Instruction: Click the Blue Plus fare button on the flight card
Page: flights
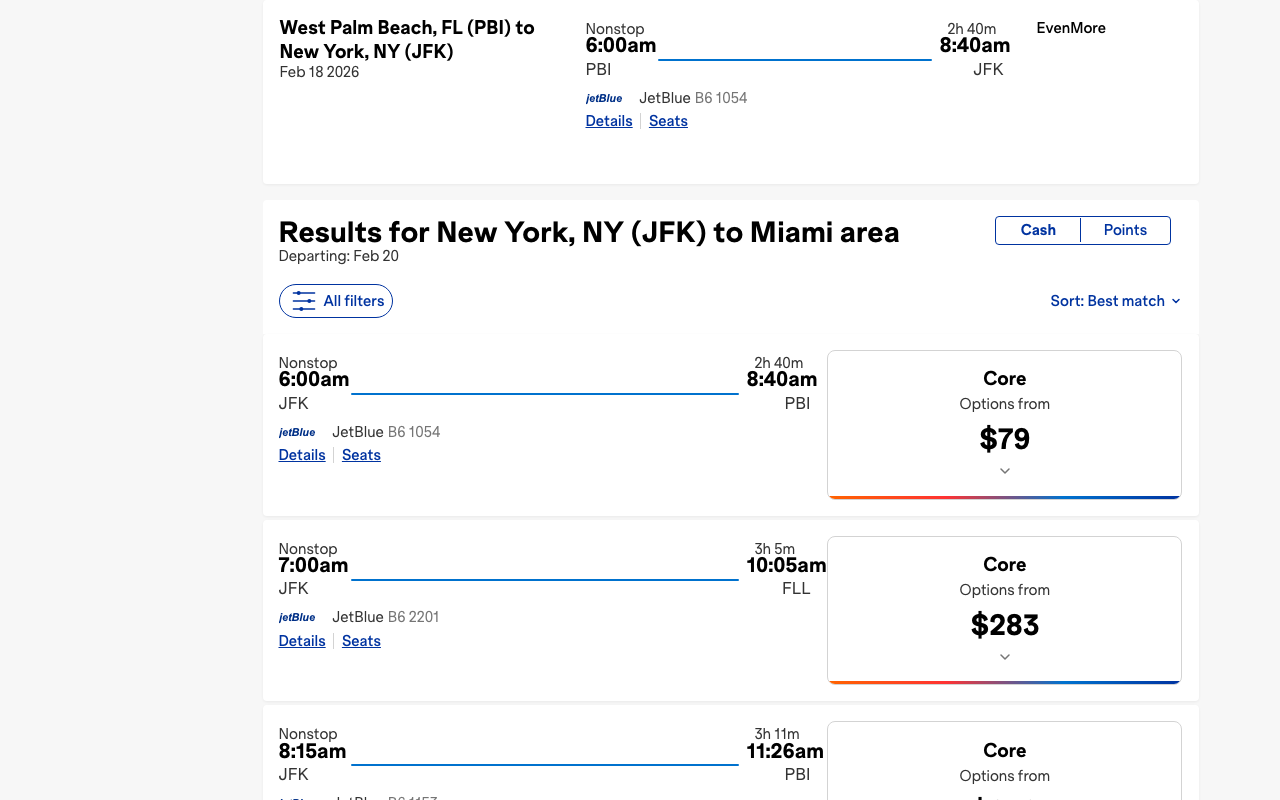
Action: click